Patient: sex M, age 62
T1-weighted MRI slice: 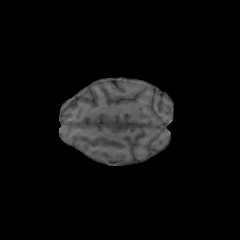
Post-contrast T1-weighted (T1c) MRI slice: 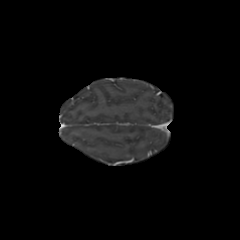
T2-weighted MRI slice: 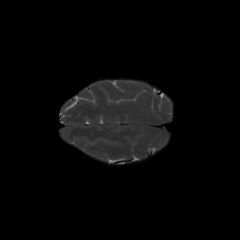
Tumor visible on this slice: no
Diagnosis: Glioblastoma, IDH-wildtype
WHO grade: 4